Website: bh-photo
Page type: account-selection
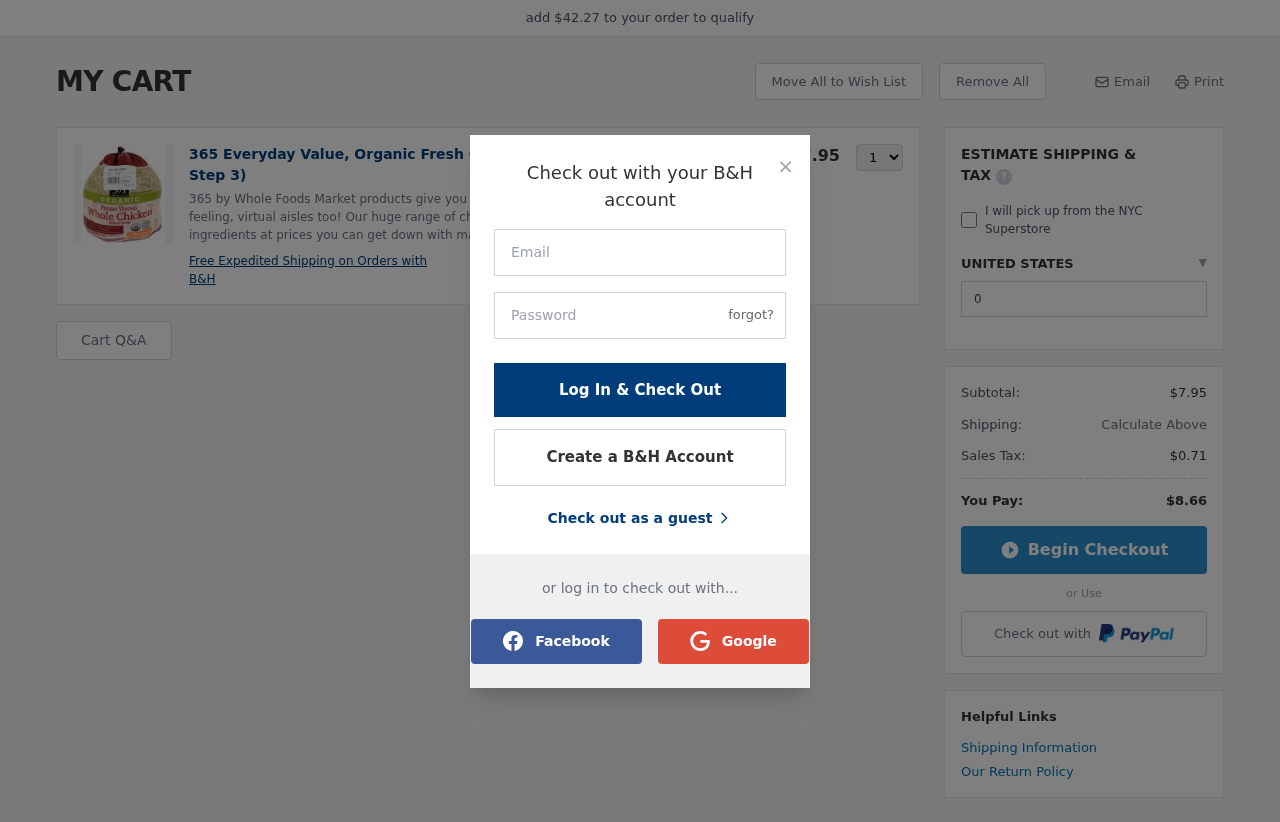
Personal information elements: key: PII_COUNTRY
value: UNITED STATES
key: PII_LOGIN_USERNAME
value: jessicareed99
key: PII_POSTCODE
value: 05290
Product elements: key: PRODUCT1_DESC
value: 365 by Whole Foods Market products give you that dance-down-the-aisles feeling, virtual aisles too! Our huge range of choices with premium ingredients at prices you can get down with makes grocery sho
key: PRODUCT1_NAME
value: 365 Everyday Value, Organic Fresh Chicken, Whole (GAP - Step 3)
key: PRODUCT1_PRICE
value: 7.95
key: PRODUCT1_QUANTITY
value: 1
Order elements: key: ORDER_SUBTOTAL
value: $7.95
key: ORDER_TAX
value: $0.71
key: ORDER_TOTAL
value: $8.66
Other elements: key: AMOUNT_TO_QUALIFY
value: $42.27